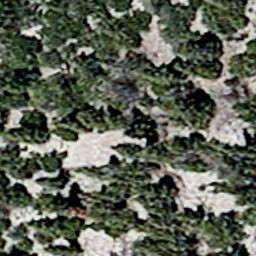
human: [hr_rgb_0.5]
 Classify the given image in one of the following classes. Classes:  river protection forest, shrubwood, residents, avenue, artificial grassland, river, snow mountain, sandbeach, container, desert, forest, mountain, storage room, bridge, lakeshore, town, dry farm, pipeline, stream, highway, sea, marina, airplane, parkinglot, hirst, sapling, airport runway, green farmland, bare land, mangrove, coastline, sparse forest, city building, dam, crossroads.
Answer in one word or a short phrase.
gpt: sparse forest